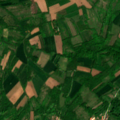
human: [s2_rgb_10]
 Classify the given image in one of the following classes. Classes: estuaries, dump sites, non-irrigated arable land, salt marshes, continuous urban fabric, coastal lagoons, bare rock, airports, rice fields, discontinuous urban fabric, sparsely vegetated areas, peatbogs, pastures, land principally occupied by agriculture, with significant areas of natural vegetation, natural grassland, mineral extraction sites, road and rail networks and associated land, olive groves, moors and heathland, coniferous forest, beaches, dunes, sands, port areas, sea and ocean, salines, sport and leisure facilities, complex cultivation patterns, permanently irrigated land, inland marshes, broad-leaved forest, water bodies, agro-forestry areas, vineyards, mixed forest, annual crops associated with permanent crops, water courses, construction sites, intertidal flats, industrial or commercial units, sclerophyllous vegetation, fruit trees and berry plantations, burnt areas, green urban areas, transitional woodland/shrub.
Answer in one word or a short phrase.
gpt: discontinuous urban fabric, complex cultivation patterns, land principally occupied by agriculture, with significant areas of natural vegetation, broad-leaved forest